Question: Some android devices (models) are released in many versions. I suppose they differ in their firmwares (ROM) which varies according to the region (and the carrier) it has been sold in. The question is how can I check whether my Samsung Galaxy S3 is md0, m0skt or maybe d2spr ? The best would be to check it programmatically. Is it possible?

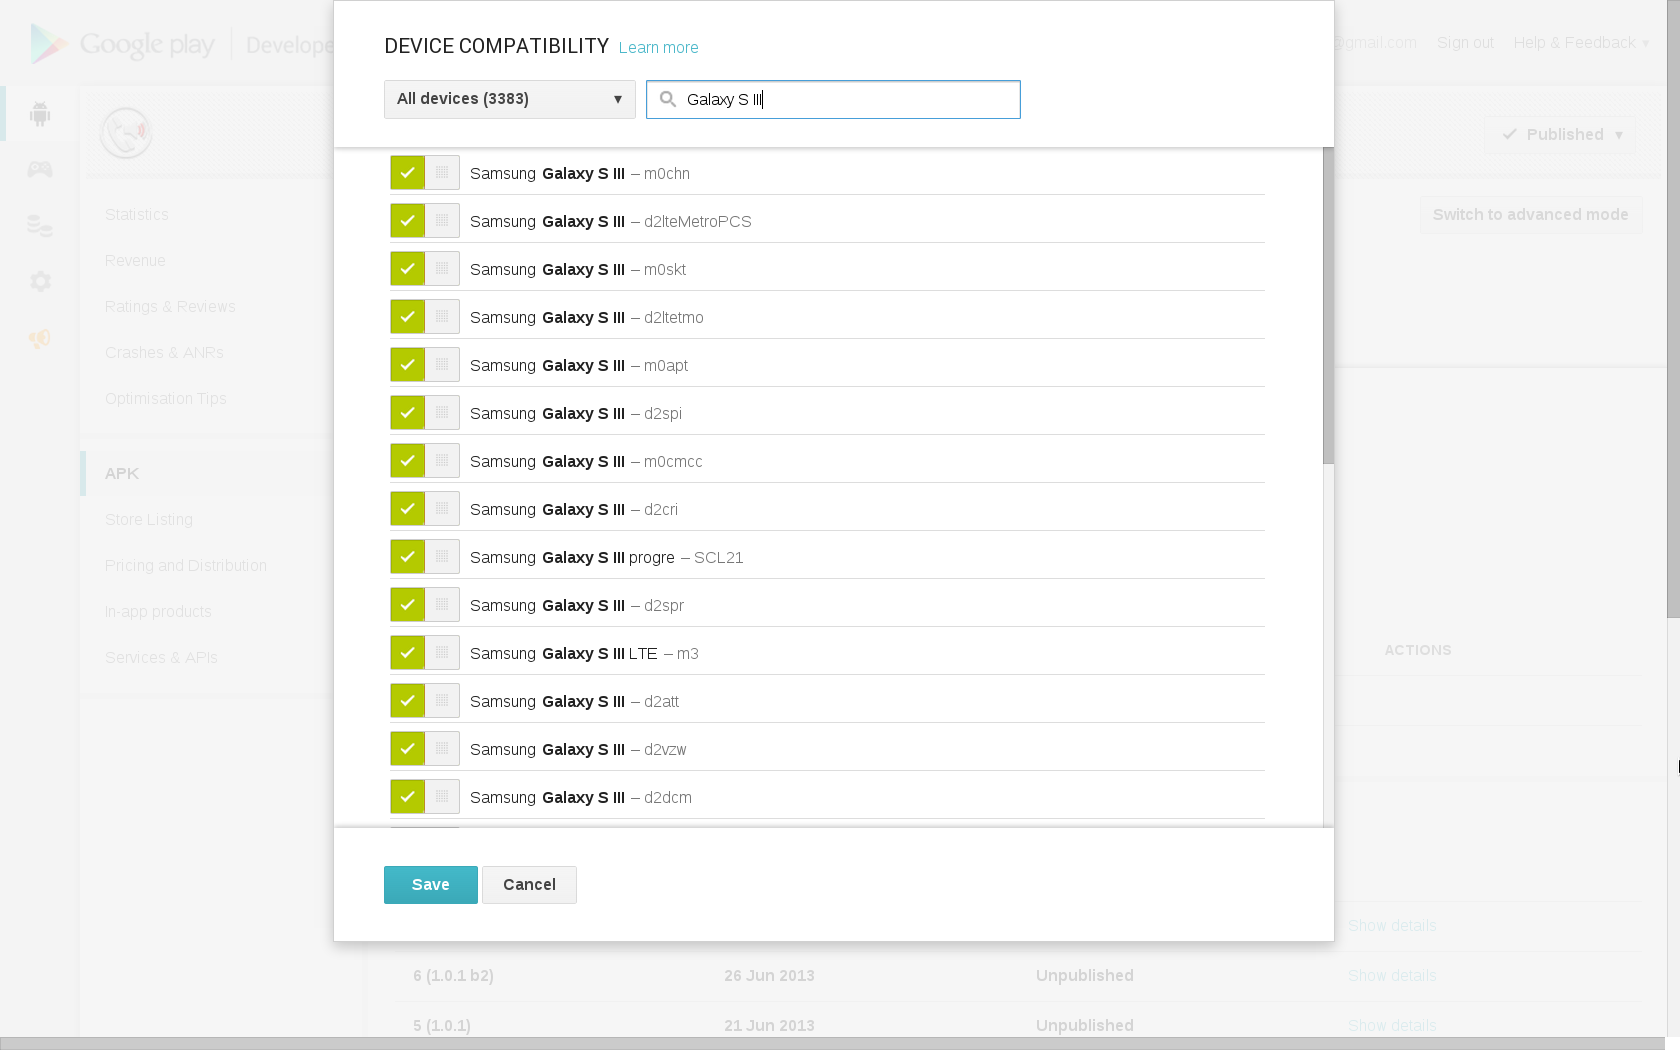
Answer: The <URL> class gives access to various device property strings.